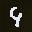
Label: 9